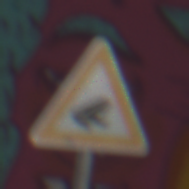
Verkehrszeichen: AmphibienwanderungLinks
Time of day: Midday
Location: Roofed (Special)
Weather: Overcast
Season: NotSpecified
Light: Natural